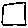
Label: square